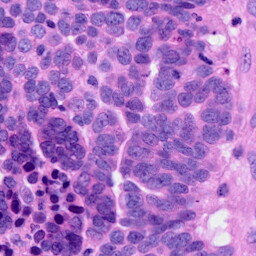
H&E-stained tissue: Ovarian